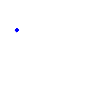
Particle: proton